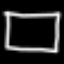
Label: square